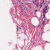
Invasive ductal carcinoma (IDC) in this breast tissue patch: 1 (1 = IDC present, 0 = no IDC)